Question: I want to set a label in the top center of the view, I've already tried this
'''
UILabel *label = [[UILabel alloc] initWithFrame:CGRectMake(self.myView.center.x, 25, 92, 46)];
'''
But its not actaully in the center as I want, here is how it looks like:
And I want the middle of the label, in the x center, and not the beginning of the label in the center.
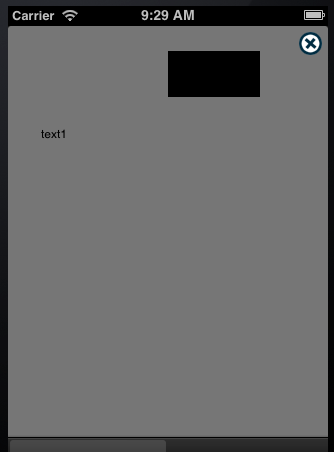
Answer: It does exactly what you programmed. Unfortunately there is always some basic math involved in UI programming.
One possible solution:
Initialize it with some frame of any position but with the right size.
Then set the lable views' center property accordingly.
'''
[label setCenter:CGPointMake(self.myView.center.x, 25)];
'''
Or simply set the frame in a way, that it takes all the space from myView's left to right and just set the text alignment to NSTextAlignmentCenter.
'''
UILabel *label = [[UILabel alloc] initWithFrame:CGRectMake(0, 25, self.myView.frame.size.width, 46)];
label.textAlignment = NSTextAlignmentCenter;
'''
Or calculate the top left corner accordingly and set the frame upon initialization. Use the center position and substract half of the width. Or use the full with of myView, substract the with and then devide by 2.
'''
UILabel *label = [[UILabel alloc] initWithFrame:CGRectMake(self.myView.center.x-92/2, 25, 92, 46)];
'''
or
'''
UILabel *label = [[UILabel alloc] initWithFrame:CGRectMake((self.myView.frame.width-92)/2, 25, 92, 46)];
'''